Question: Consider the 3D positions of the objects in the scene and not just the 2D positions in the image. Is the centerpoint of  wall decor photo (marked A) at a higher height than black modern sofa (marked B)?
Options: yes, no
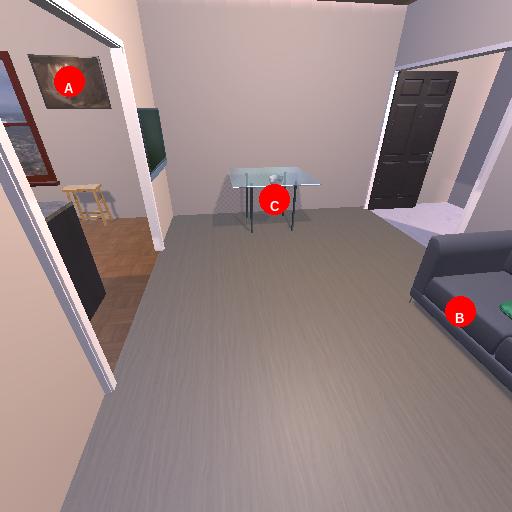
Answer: yes